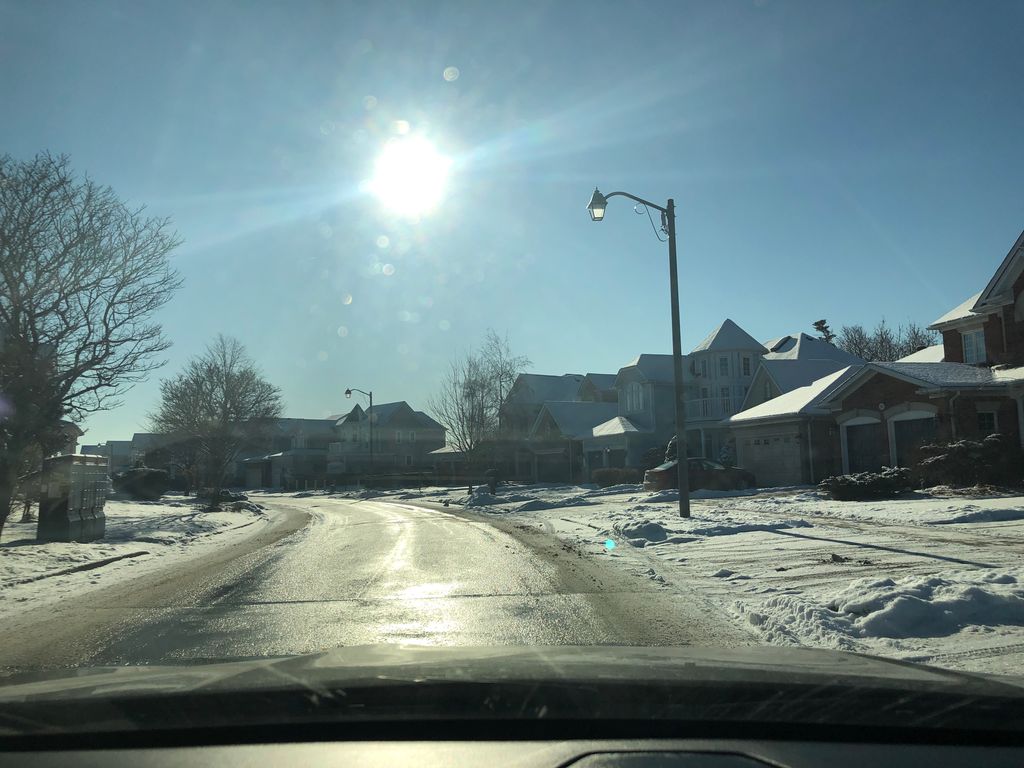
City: toronto